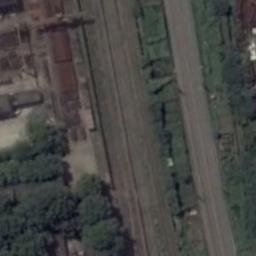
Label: railway